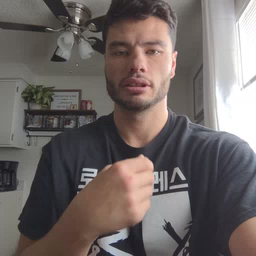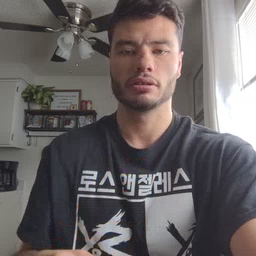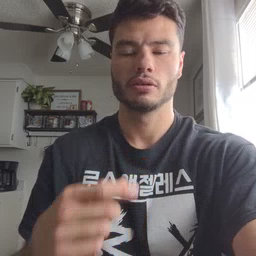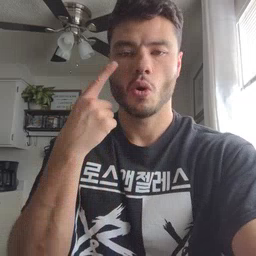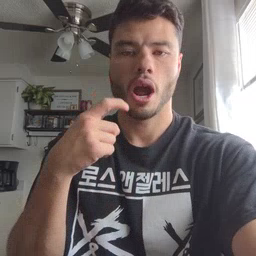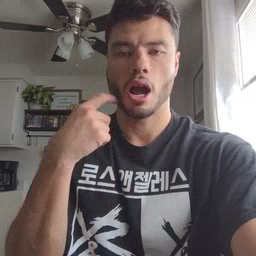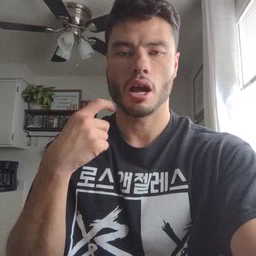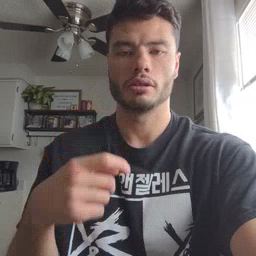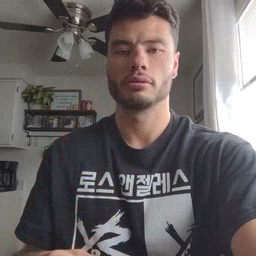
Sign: cry